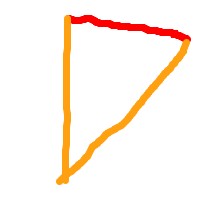
Shape: triangle